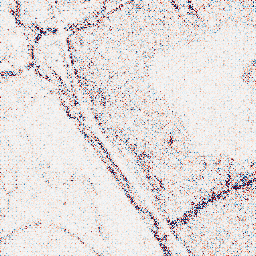
Category: wavelet
Decomposition family: wavelet_dwt
Decomposition parameters: wavelet: db2
level: 1
Upsampling method: regularized
Upsampling parameters: scale: 2
lambda_reg: 0.1
Upsampling scale: 2